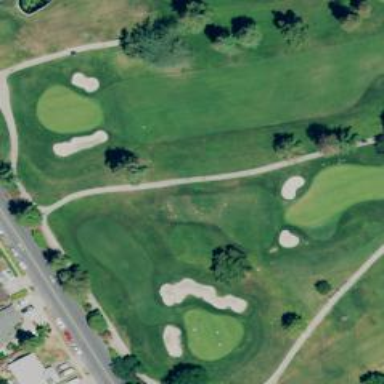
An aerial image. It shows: Service road used as golf cart path.